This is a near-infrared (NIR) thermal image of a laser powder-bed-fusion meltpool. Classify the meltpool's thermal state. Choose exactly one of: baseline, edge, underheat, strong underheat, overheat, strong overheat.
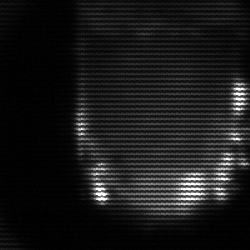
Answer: baseline